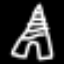
Label: The Eiffel Tower